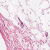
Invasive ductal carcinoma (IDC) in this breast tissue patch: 0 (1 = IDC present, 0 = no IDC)